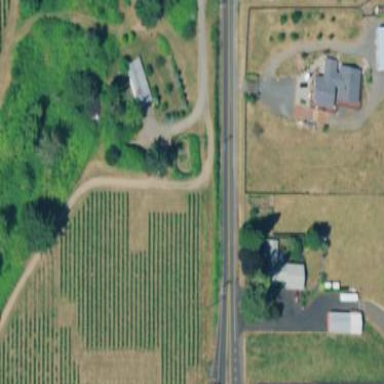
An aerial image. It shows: Vineyard growing grapes.